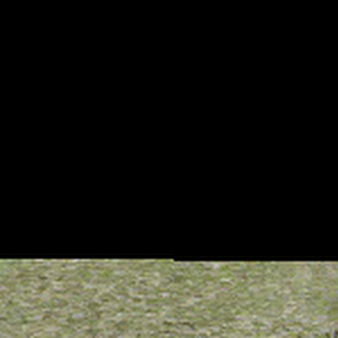
Label: other